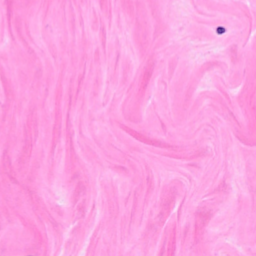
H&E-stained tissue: Breast